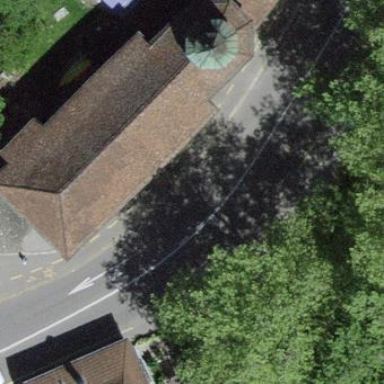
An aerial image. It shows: Chapel building.